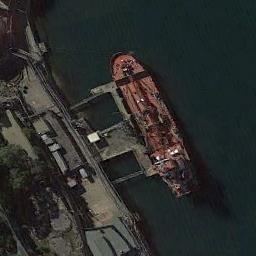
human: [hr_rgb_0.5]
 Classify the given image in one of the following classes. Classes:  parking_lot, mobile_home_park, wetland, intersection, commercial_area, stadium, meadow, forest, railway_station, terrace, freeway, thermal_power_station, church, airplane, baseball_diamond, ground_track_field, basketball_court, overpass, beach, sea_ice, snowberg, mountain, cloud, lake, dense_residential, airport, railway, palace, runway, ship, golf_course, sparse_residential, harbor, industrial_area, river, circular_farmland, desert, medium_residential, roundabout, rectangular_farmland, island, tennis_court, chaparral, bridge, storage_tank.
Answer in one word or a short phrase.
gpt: ship